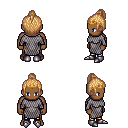
a pixel art fantasy rpg character, male body template, human, dark skin, chain mail, gold greaves, light blonde short topknot hairstyle, gold tiara, metal boots, four views (front, back, left, right), 2x2 character sprite sheet, small pixel art, hard edges, no anti-aliasing